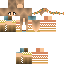
A female human skin with medium skin, wearing brown long hair dressed in a blue tshirt and black pants, featuring a closed mouth.